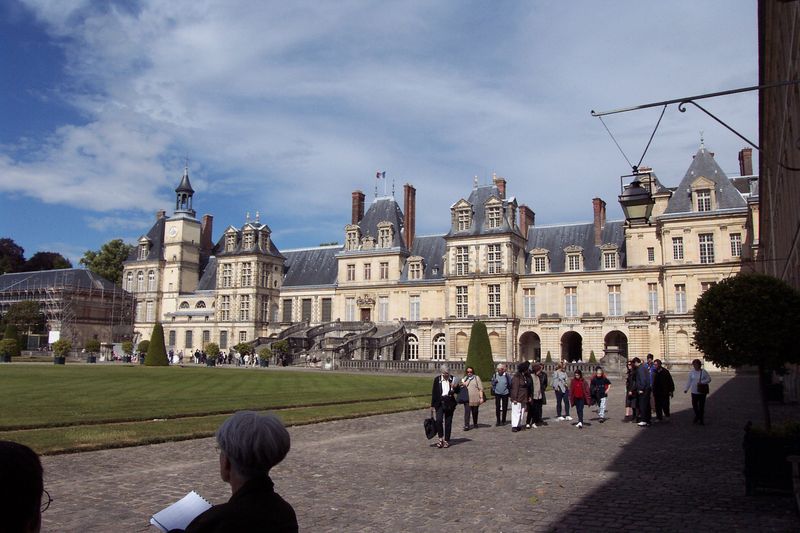
Titel: Schloss Fontainebleau unter Franz I.
Künstler: Gilles Le Breton
Standort: Fontainebleau, Schloss (EU - F)
Schlagwörter: baum, himmel, kopf, mann, wolken, bäume, menschen, fenster, frankreich, frau, lampe, laterne, gebäude, gras, rasen, schloss, wiese, leute, architektur, barock, büsche, personen, renaissance, kamin, schornstein, turm, garten, hof, treppe, treppen, foto, fotografie, burg, türme, palast, pflastersteine, sandstein, herrenhaus, block, fotographie, führung, versaille, touristen, fassdae, z, koniferen, exterior